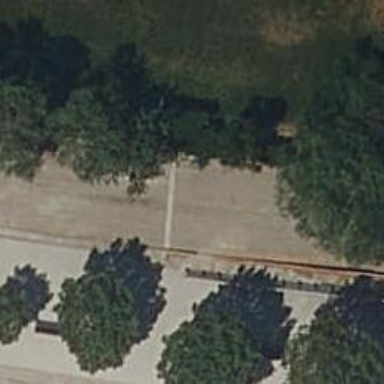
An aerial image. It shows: Paved footway.